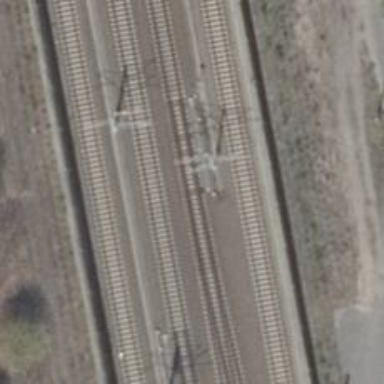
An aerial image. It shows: Railway switch.